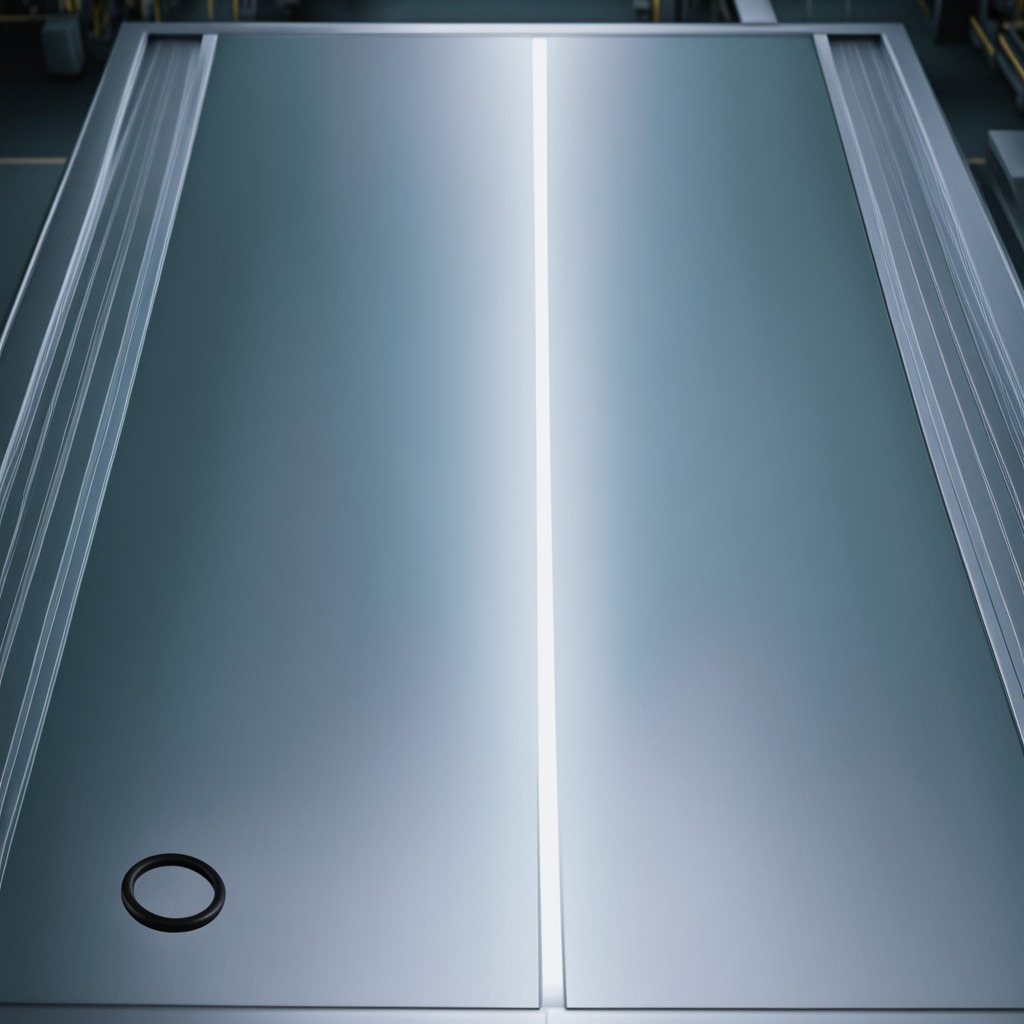
A rubber O-ring lies on a metal table in a machine shop under fluorescent lights.